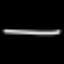
Label: line